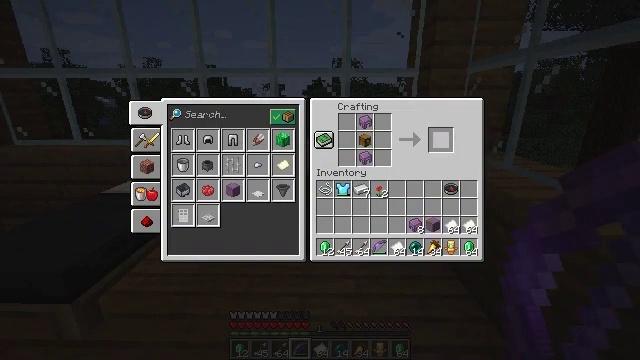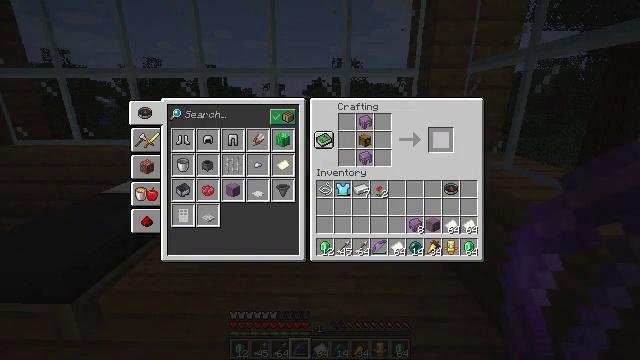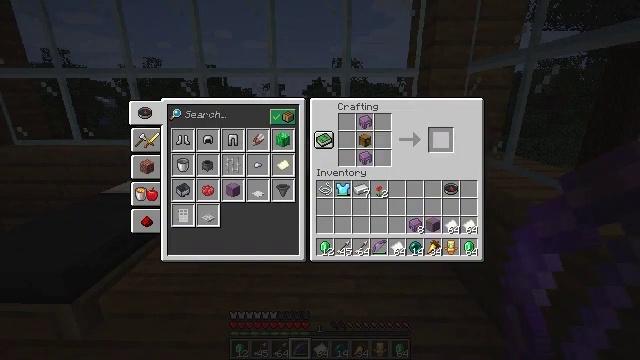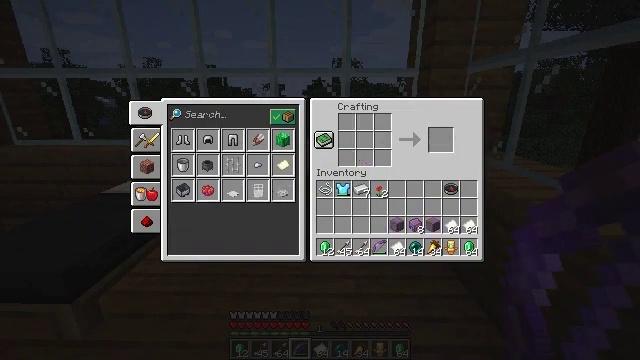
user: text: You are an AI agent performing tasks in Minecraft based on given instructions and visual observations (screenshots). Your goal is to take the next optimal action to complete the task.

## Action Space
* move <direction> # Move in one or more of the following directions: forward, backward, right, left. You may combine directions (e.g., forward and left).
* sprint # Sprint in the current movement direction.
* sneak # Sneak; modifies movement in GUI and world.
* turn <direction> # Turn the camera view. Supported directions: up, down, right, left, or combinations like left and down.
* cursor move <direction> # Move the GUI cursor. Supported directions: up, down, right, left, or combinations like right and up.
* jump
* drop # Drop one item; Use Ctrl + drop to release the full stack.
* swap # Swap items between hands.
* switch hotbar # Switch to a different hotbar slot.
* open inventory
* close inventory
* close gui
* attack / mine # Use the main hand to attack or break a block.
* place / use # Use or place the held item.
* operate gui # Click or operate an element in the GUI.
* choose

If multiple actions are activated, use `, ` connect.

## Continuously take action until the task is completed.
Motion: motion action
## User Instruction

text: Combine a chest and shulker shells to craft a shulker box.
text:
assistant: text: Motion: sneak
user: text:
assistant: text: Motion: sneak, cursor move left
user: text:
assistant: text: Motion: sneak, cursor move left and down
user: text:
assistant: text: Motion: sneak